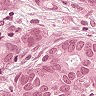
Metastatic tissue present: yes